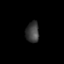
Tissue: prostate
Cell type: Fibroblasts
Senescence score: 0.8035
Nuclear area (px): 268
Mean DAPI intensity: 61.239